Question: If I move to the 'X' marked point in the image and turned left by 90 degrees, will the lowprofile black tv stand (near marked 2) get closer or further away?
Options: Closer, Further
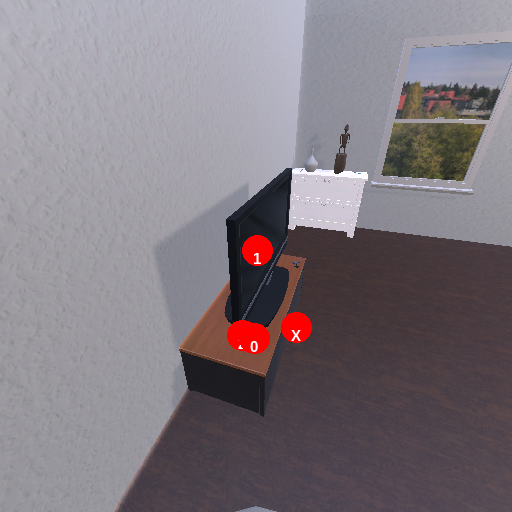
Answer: Closer